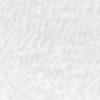
Label: no_change